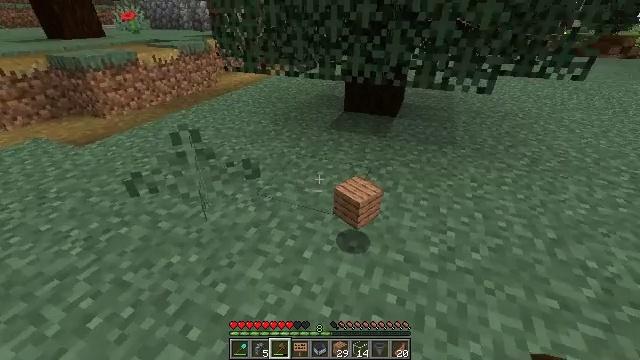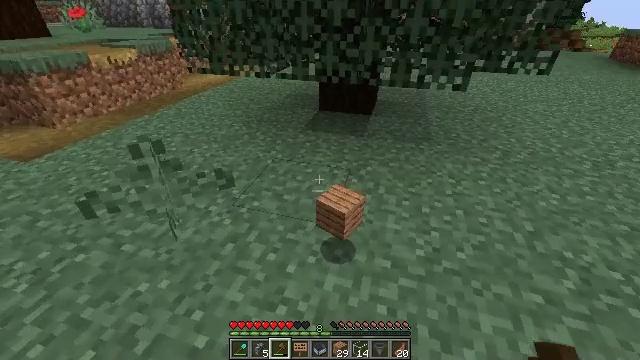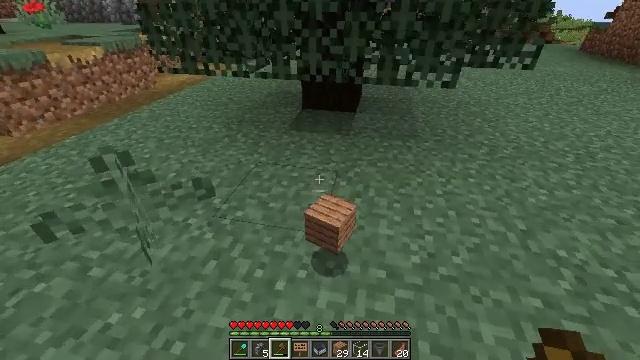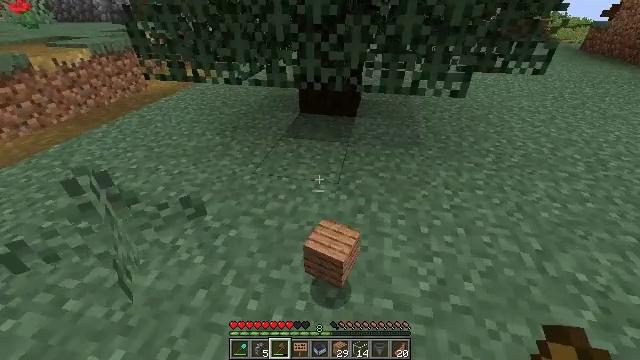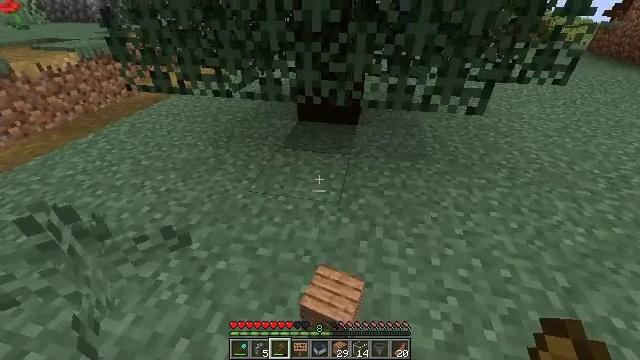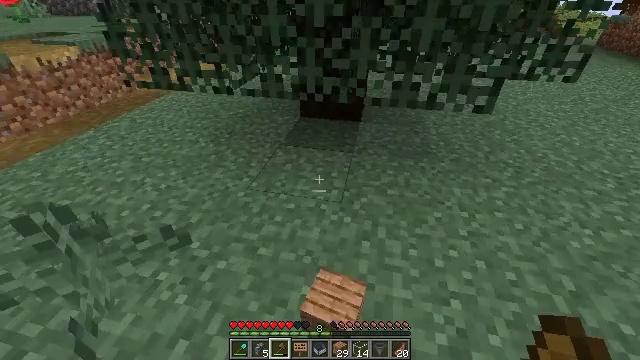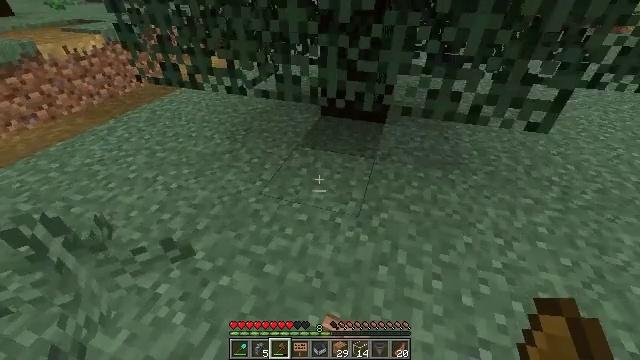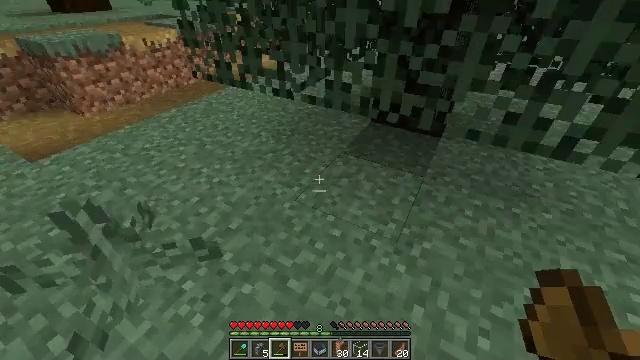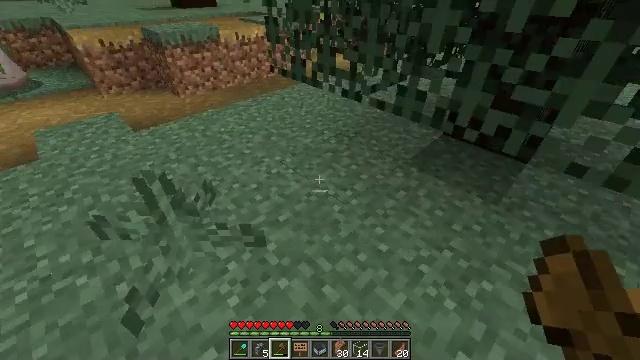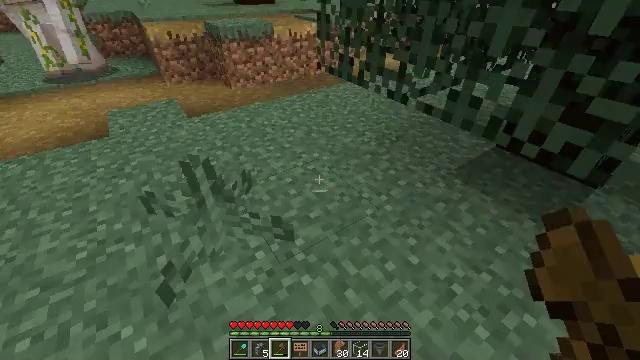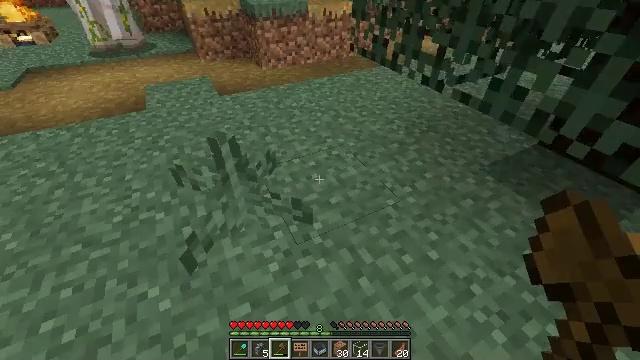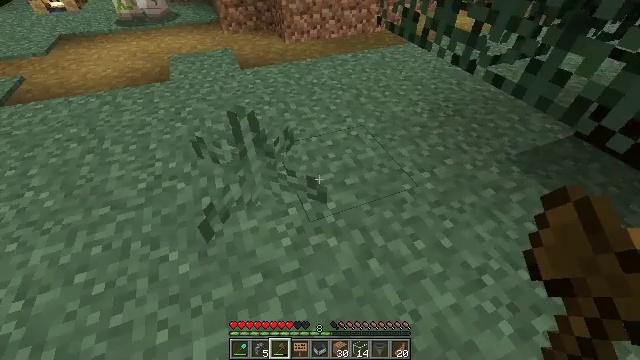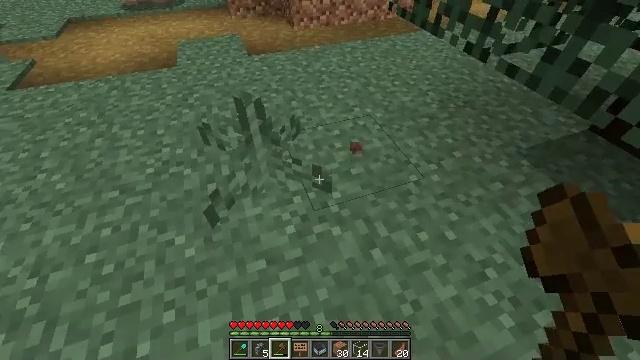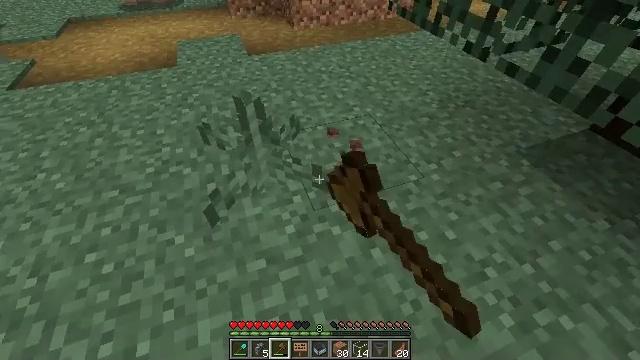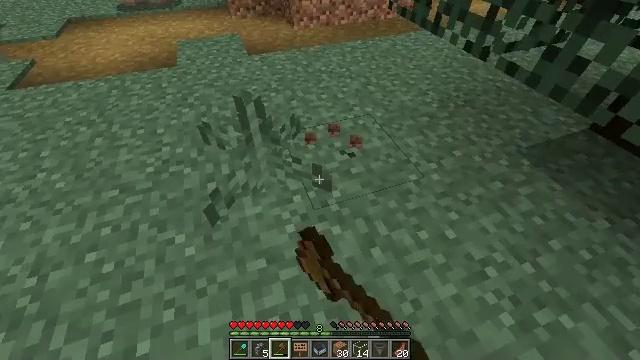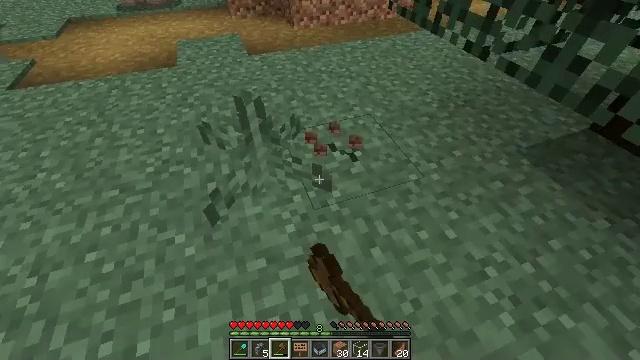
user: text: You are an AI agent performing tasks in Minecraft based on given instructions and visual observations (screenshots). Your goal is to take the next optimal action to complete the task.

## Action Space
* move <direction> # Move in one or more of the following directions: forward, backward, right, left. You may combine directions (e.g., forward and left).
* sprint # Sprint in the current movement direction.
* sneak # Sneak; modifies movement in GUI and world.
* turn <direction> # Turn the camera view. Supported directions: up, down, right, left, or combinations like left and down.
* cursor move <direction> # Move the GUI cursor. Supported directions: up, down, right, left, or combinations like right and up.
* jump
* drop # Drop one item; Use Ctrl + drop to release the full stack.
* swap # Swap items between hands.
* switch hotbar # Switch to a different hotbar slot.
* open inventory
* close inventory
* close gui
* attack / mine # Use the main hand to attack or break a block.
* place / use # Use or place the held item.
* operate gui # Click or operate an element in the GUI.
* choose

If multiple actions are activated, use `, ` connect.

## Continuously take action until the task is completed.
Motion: motion action
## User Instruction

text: Mine fern in the forest.
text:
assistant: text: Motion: move forward, turn right
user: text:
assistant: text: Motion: move forward, turn right
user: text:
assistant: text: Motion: move forward
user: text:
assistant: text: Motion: move forward
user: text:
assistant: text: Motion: move forward, turn down
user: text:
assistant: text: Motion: move forward, turn left and down
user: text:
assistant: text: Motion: turn left
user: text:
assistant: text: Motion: turn left
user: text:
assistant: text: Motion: turn left
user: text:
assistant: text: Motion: turn left and down
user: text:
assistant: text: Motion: turn left and down
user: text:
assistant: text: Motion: turn left and down, attack / mine
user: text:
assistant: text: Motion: attack / mine
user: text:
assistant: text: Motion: attack / mine
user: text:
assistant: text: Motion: attack / mine
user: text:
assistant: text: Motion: attack / mine
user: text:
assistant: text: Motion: turn left
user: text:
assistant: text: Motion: turn left and up
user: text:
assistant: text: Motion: turn left and up
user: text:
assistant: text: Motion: turn left and up
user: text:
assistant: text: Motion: turn left
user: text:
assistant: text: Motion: attack / mine
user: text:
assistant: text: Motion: attack / mine
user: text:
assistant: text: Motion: attack / mine
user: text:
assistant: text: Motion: attack / mine
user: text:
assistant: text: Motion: no_op
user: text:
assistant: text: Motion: no_op